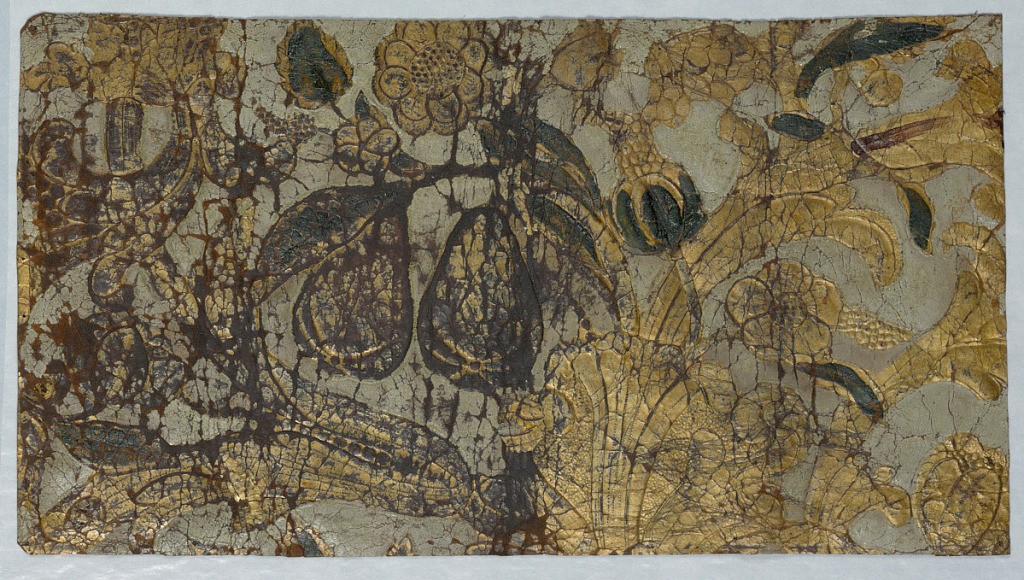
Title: Sidewall
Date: ca. 1700
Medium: Leather, stamped, silvered, painted
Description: With blue-gray field. Arabesque of flowers and fruit, with green foliage.